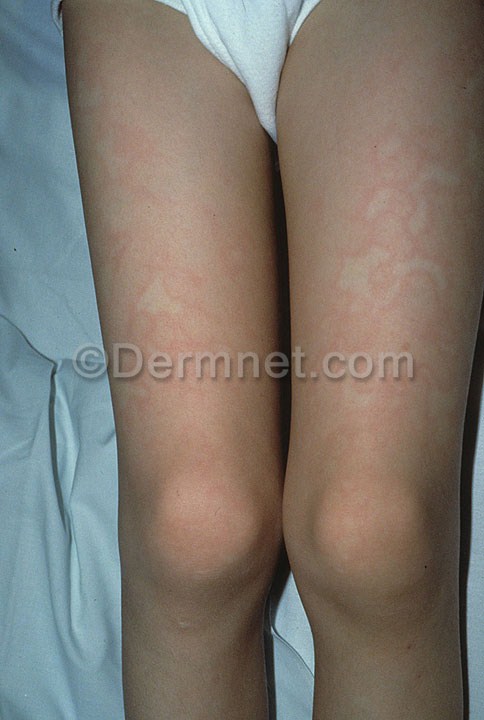
Disease: Exanthems and Drug Eruptions